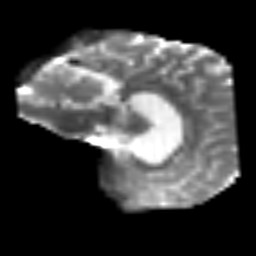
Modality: T2w
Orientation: sagittal
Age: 31
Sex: female
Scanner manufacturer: siemens
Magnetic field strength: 3 T
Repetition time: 3.2 s
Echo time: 0.081 s